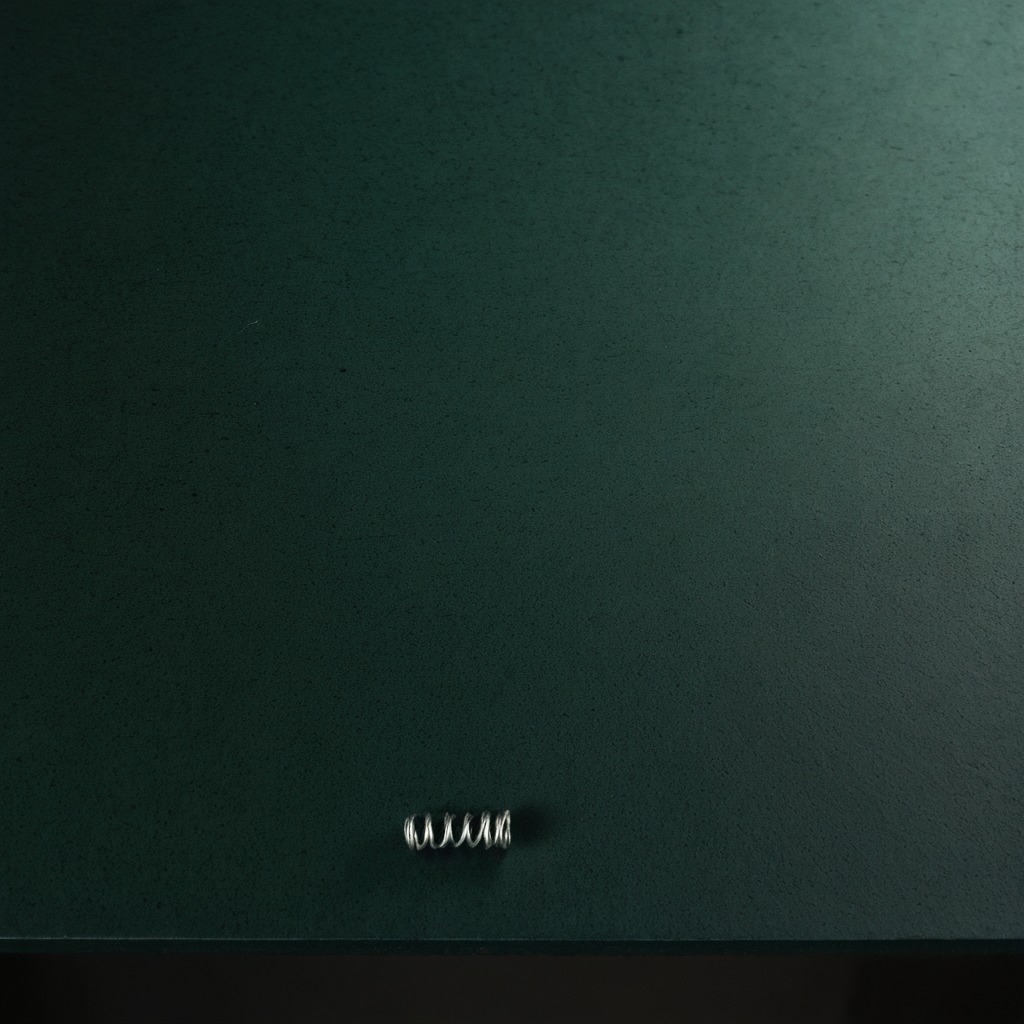
A coiled metal spring lies on a green rubber mat on a clean granite tabletop inside a workshop at night dim ambient light soft shadows worn but beneath the mat.